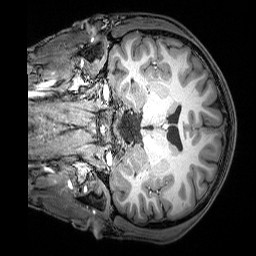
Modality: T1w
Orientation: coronal
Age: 21
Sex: male
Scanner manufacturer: siemens
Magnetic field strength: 3 T
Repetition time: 2.53 s
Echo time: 0.00388 s